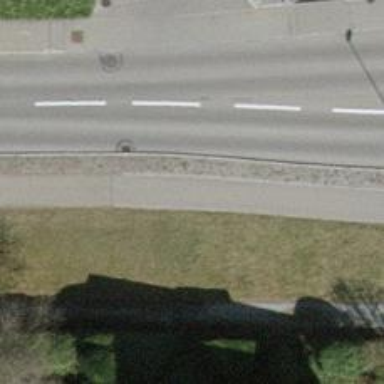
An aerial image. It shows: Sidewalk along the footway.